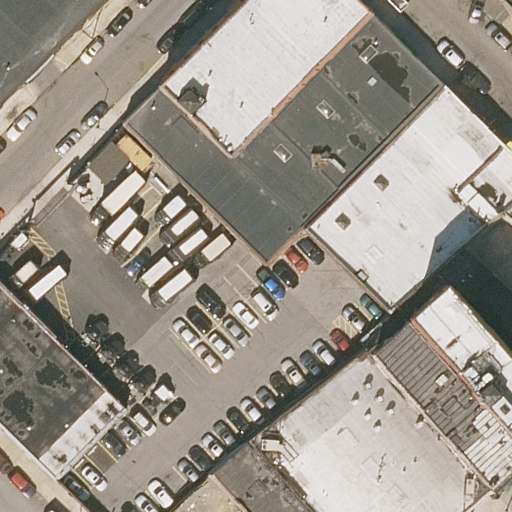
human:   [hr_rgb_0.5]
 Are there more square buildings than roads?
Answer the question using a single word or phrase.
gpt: no

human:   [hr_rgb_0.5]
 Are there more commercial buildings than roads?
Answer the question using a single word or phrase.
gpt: no

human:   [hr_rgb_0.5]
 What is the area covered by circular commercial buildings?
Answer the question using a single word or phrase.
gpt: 0m2

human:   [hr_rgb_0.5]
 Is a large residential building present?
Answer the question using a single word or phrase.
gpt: yes

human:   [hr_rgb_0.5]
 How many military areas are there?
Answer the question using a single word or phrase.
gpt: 0

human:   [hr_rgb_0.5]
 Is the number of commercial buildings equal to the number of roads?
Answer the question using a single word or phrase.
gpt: no

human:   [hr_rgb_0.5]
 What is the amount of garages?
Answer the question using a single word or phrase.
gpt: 0

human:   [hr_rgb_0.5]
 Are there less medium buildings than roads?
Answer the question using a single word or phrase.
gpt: no

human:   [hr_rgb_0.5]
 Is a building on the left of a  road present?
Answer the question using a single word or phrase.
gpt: yes

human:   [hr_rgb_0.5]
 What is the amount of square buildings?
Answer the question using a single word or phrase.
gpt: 0

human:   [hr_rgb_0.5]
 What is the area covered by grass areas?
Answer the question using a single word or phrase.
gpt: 0m2

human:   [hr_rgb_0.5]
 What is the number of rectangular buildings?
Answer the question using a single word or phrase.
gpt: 13

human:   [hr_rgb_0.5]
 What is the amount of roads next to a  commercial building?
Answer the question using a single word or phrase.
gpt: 0

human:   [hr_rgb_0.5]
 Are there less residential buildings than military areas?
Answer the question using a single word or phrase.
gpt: no

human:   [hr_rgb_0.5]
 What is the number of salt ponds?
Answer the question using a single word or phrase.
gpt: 0

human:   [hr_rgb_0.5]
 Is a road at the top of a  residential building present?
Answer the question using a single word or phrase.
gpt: yes

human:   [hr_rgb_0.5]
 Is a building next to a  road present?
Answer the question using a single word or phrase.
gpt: yes

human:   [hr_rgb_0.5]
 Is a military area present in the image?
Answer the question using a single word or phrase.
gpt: no

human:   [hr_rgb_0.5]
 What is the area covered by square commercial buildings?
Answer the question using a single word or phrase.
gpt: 0m2

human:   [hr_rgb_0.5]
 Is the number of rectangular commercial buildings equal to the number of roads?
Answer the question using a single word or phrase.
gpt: no

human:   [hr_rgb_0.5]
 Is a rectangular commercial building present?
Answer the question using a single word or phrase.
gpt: no

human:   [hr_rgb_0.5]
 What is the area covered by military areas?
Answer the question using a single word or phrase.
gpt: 0m2

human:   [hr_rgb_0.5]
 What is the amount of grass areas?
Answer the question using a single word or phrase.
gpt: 0

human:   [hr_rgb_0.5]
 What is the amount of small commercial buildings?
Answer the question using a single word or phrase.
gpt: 0

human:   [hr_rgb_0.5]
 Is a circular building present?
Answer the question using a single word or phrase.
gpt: no

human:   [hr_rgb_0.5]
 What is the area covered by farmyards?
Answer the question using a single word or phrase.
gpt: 0m2

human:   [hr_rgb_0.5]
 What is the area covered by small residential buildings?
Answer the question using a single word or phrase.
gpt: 76m2

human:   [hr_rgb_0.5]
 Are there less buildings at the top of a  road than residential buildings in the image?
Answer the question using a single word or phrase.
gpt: yes

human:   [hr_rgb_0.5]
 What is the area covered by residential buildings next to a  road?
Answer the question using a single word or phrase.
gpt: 3824m2

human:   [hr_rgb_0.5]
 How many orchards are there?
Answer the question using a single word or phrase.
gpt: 0

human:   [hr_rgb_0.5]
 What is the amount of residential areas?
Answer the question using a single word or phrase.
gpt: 0

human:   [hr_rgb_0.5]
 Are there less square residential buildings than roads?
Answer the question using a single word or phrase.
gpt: yes

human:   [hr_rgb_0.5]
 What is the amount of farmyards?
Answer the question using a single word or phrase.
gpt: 0

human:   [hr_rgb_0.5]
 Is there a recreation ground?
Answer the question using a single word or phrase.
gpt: no

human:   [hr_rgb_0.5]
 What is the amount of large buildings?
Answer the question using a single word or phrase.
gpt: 2

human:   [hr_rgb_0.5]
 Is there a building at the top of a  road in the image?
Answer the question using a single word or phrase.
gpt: yes